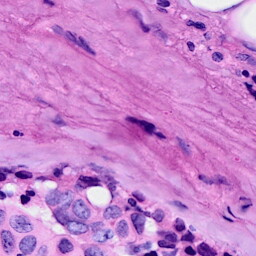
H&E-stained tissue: Breast